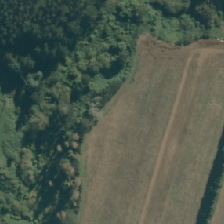
Land cover: shortrotation_cropland